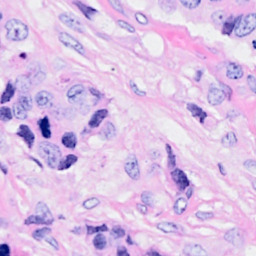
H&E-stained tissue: Breast